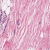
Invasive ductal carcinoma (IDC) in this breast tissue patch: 0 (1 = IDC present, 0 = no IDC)